Question: I am trying to allocate inventory items to open orders in DAX, PowerBi. The idea is to allocate all the available inventory to the oldest order first, then allocate the remaining inventory to the second oldest, etc. until the inventory is depleted. The inventory can be depleted even if the open order is not completely satisfied.
Please check the attached picture as an example for the allocations below

I tried adding a column in the open order table using the Calculate function but the results were not correct at all. It didn't do any allocations, it just summed up the inventory.
'''
CALCULATE (
[QOH],
FILTER (
ALL ( 'Open Orders'[Parent Name] ),
'Open Orders'[Due Date] <= MAX ( ( 'Open Orders'[Due Date] ) )
)
)
'''
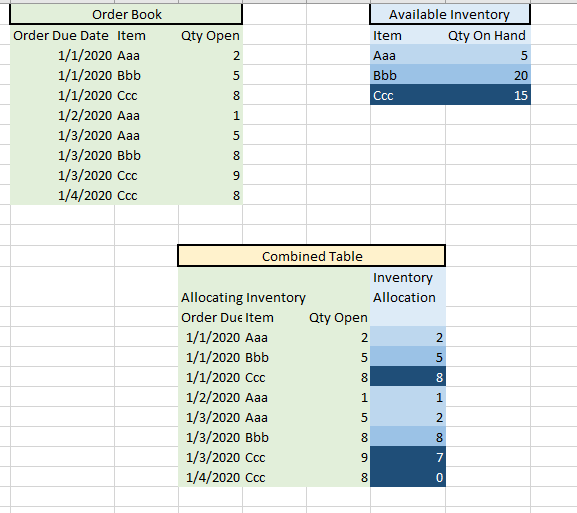
Answer: The tricky part here is calculating what was ordered before the date on the current row but you can do that by looking at the sum for previous due dates.
This should work as a calculated column:
'''
Inventory Allocation =
VAR TotalInventory =
LOOKUPVALUE ( Inventory[Qty On Hand], Inventory[Item], 'Open Orders'[Item] )
VAR AlreadyOrdered =
CALCULATE (
SUM ( 'Open Orders'[Qty Open] ),
ALL ( 'Open Orders' ),
Inventory[Item] = EARLIER ( 'Open Orders'[Item] ),
'Open Orders'[Due Date] < EARLIER ( 'Open Orders'[Due Date] )
)
RETURN
IF (
AlreadyOrdered > TotalInventory,
0,
MIN ( 'Open Orders'[Qty Open], TotalInventory - AlreadyOrdered )
)
'''
---
In the 'AlreadyOrdered' definition, the 'ALL' argument says to remove all the row/filter context from the table and the following arguments specify the filtering I do want and is equivalent to the <URL> inside of a 'CALCULATE'.
The <URL> is often confusing to people as it has nothing to do with dates but refers to the earlier row context so I can refer to the value in the current row of the table while writing a condition inside a 'CALCULATE'. You could use variables instead:
'''
Inventory Allocation =
VAR TotalInventory =
LOOKUPVALUE ( Inventory[Qty On Hand], Inventory[Item], 'Open Orders'[Item] )
VAR CurrItem = 'Open Orders'[Item]
VAR CurrDate = 'Open Orders'[Due Date]
VAR AlreadyOrdered =
CALCULATE (
SUM ( 'Open Orders'[Qty Open] ),
REMOVEFILTERS ( 'Open Orders' ),
Inventory[Item] = CurrItem,
'Open Orders'[Due Date] < CurrDate
)
RETURN
IF (
AlreadyOrdered > TotalInventory,
0,
MIN ( 'Open Orders'[Qty Open], TotalInventory - AlreadyOrdered )
)
'''